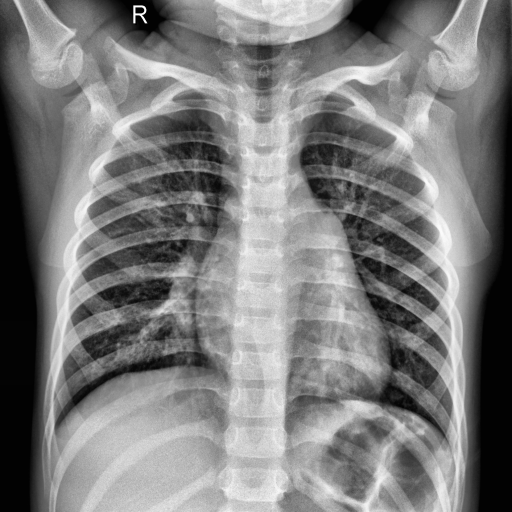
Finding: NORMAL